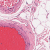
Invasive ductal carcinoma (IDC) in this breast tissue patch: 0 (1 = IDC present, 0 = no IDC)